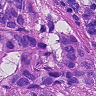
Metastatic tissue present: yes